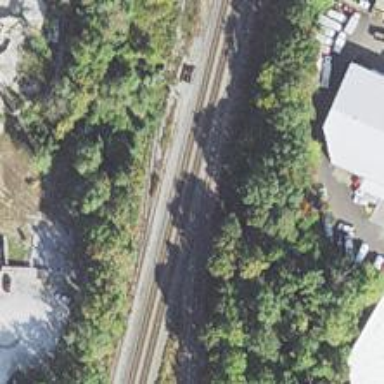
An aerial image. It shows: Railway siding with rails.